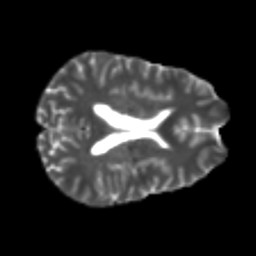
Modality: T2w
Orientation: axial
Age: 26
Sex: male
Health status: healthy
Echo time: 0.074 s